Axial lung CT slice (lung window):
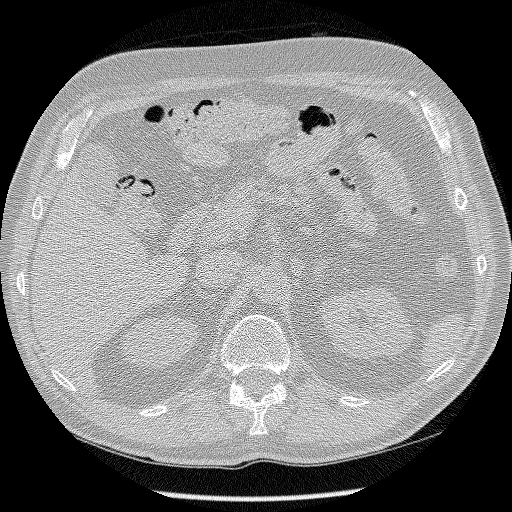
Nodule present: no